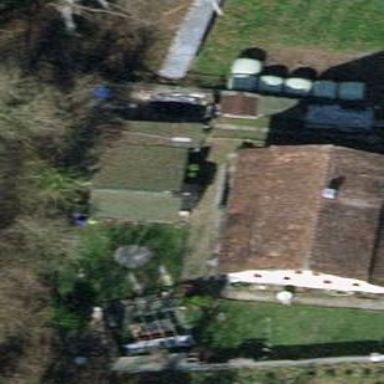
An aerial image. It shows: Detached building with gambrel roof design.